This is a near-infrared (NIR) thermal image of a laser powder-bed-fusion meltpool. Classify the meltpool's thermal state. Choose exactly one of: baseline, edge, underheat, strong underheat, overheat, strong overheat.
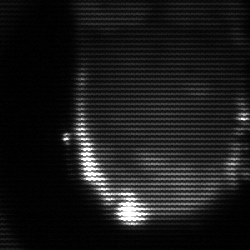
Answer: baseline